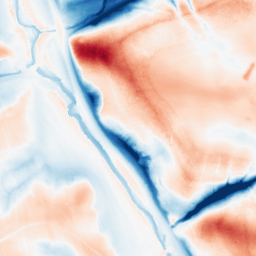
Category: classical
Decomposition family: gaussian_anisotropic
Decomposition parameters: sigma_x: 10
sigma_y: 20
Upsampling method: quadratic
Upsampling parameters: scale: 4
Upsampling scale: 4